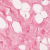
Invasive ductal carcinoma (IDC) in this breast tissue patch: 0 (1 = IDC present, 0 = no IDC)